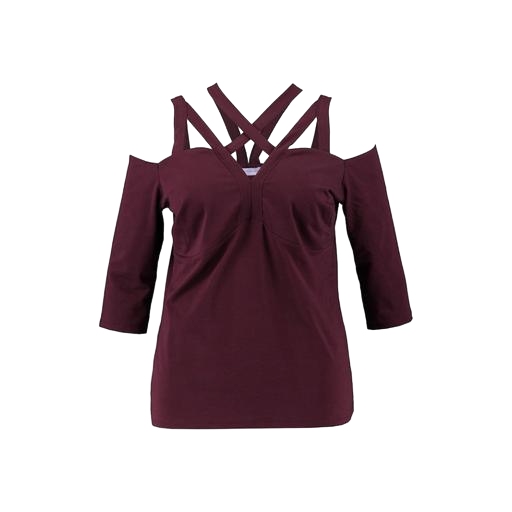
purple plus size cold-shoulder shirt, cross strap top, purple cold-shoulder top, white background